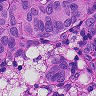
Metastatic tissue present: yes